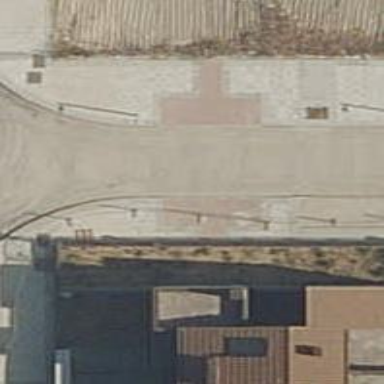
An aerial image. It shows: Footway surfaced with paving stones.